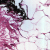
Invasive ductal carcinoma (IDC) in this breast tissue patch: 0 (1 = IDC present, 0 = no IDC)